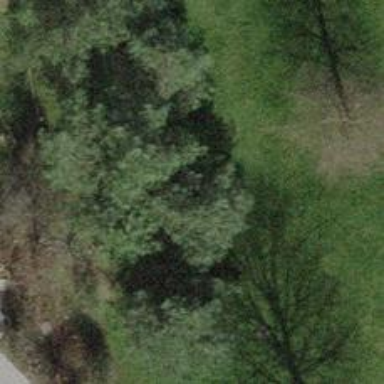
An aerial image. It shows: Beautiful tree in nature.